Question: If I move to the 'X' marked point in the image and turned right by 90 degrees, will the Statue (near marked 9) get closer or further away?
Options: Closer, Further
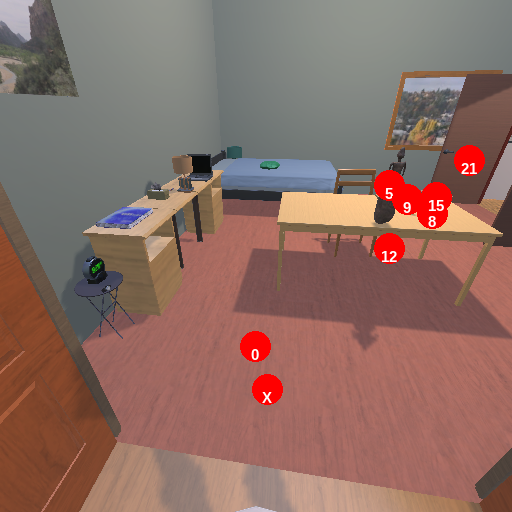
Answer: Closer